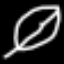
Label: leaf